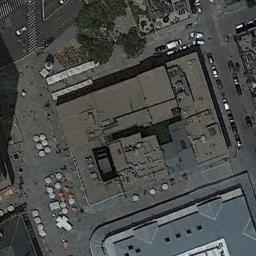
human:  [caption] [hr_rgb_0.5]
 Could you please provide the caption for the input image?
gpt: The commercial area is on the open place .

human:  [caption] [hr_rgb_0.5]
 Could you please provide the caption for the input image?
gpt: A commercial area with a gray building is surrounded by some roads .

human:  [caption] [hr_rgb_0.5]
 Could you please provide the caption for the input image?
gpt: The buildings are of different sizes and colors .

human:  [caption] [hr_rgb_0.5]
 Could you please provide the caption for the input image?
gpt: In a commercial district there are several tall buildings of different shapes and several roads with many cars .

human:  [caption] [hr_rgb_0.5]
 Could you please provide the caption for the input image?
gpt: A building with a brown roof on a commercial area .